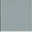
Piece: xx